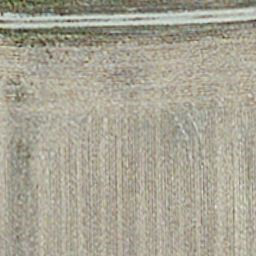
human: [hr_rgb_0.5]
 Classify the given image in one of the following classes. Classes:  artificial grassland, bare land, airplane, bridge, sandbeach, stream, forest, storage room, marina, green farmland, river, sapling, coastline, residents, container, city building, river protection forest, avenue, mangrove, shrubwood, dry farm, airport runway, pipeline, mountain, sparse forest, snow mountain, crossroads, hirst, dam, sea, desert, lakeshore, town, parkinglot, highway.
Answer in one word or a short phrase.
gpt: dry farm